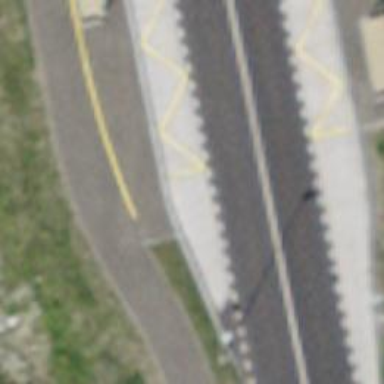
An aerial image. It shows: Platform for public transport. The platform is located by the road.